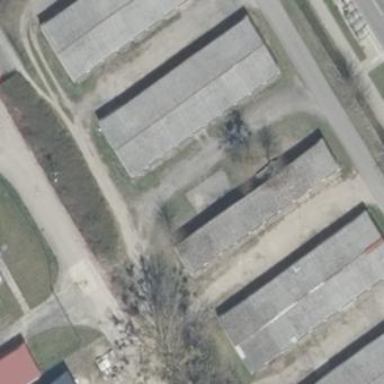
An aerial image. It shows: Group of garages.